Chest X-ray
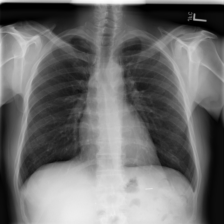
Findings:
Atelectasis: negative
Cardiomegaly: negative
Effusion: negative
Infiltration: negative
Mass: negative
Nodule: negative
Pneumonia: negative
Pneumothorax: negative
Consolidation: negative
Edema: negative
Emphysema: negative
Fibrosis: negative
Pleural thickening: negative
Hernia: negative